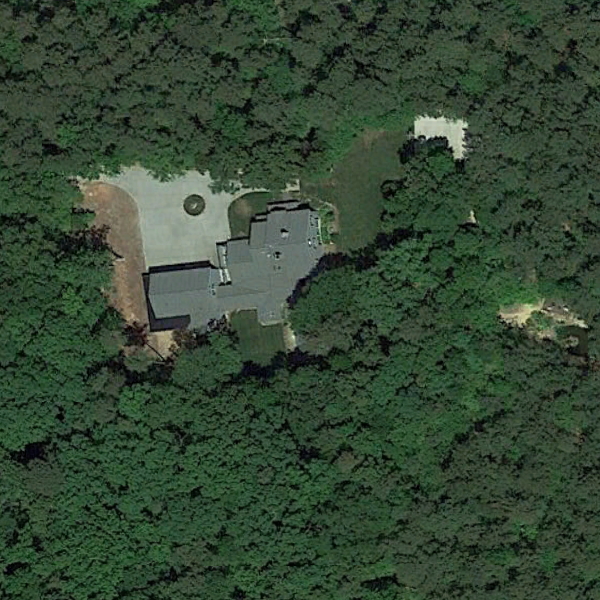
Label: SparseResidential